Interaction volume radius: 10 \u00c5
Interaction volume height: 10 \u00c5
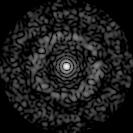
Disorder parameter: 0.8626